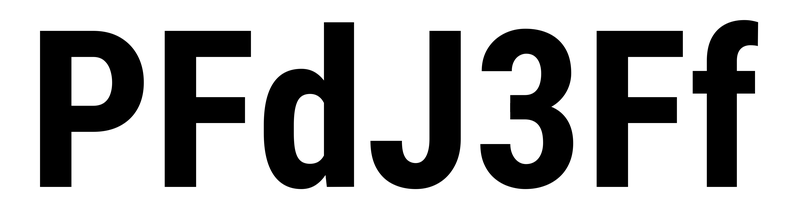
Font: Roboto_Condensed_Bold